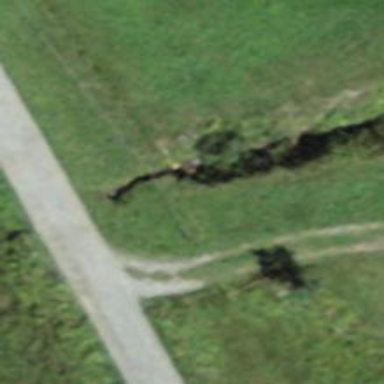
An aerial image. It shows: Culvert tunnel underneath ditch.